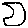
Label: moon